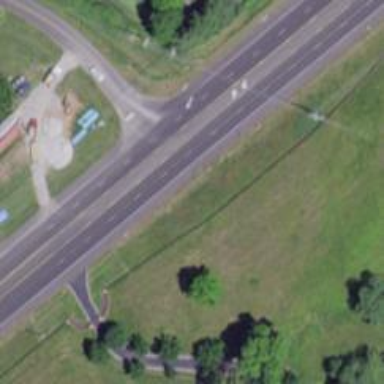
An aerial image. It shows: Asphalt road classified as trunk highway.